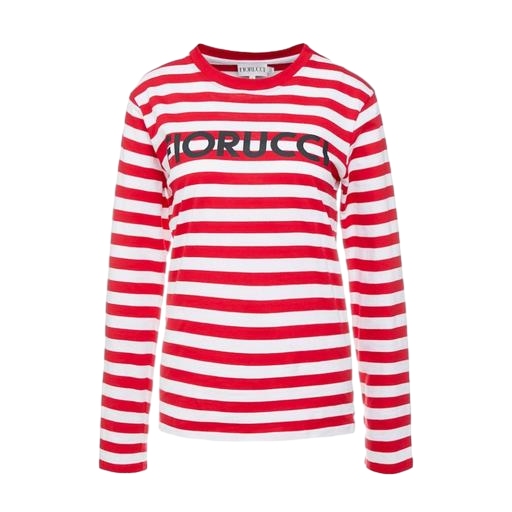
red women's striped long-sleeve t-shirt, long sleeved red striped shirt, striped red and white shirt, white background